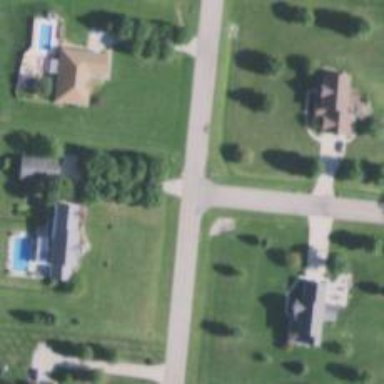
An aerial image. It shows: Residential road.